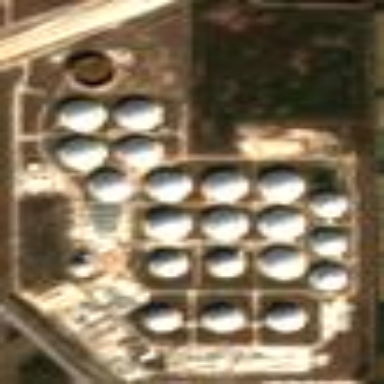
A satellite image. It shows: Industrial area dedicated to oil storage.